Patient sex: M
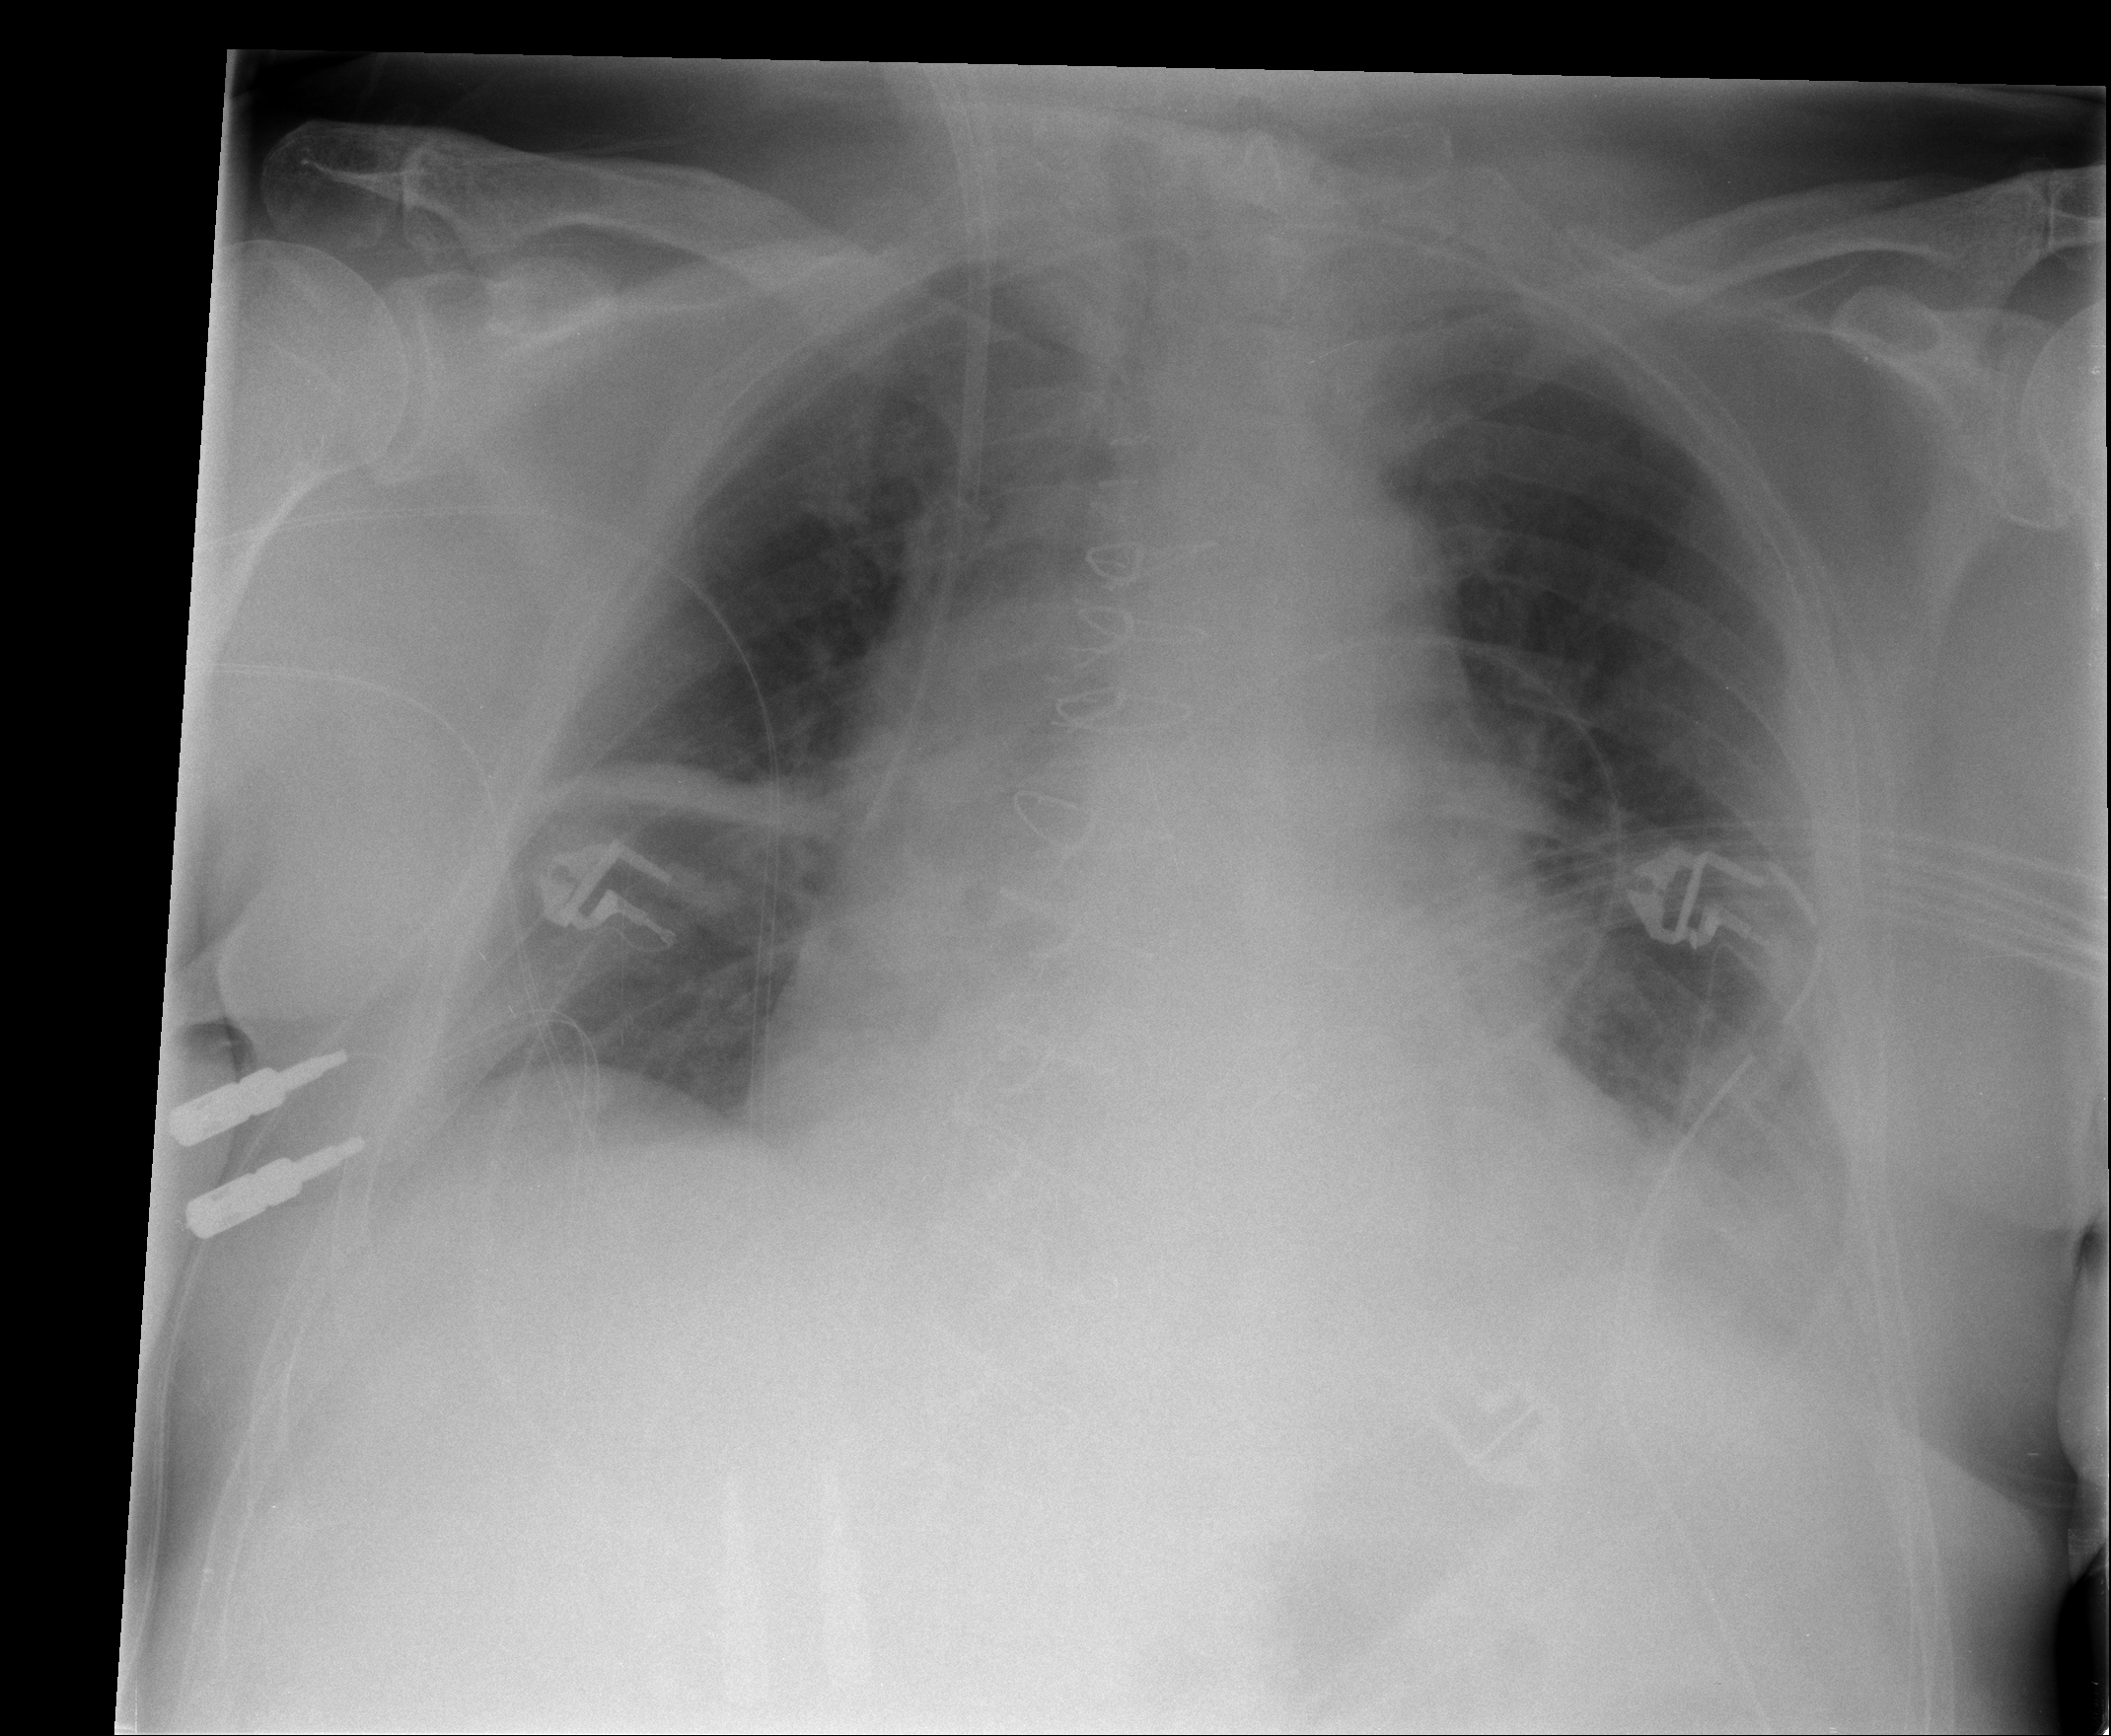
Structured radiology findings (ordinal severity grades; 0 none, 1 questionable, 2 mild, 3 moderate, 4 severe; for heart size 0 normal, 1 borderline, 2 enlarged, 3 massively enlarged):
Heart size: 0
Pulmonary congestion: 2
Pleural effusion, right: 0
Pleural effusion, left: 0
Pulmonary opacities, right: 0
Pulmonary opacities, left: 0
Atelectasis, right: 2
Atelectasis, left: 2